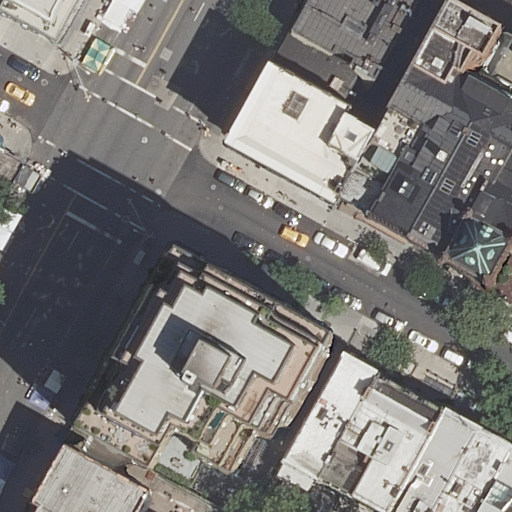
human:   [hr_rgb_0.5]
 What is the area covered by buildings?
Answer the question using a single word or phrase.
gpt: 4296m2

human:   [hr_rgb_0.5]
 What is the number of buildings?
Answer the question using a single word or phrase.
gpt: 12

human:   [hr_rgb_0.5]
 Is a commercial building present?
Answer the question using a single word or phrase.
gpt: no

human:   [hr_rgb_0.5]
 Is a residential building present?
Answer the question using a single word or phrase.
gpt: yes

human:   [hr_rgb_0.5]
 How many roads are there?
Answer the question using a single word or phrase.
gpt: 2

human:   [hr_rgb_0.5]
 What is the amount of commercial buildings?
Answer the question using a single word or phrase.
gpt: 0

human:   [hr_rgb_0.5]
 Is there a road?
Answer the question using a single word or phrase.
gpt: yes

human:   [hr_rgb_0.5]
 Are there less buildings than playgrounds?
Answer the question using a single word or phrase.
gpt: no

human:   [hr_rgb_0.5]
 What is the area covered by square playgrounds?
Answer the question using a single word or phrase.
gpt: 0m2

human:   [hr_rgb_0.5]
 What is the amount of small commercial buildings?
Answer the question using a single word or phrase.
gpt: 0

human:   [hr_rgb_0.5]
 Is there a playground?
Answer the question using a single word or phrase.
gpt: yes

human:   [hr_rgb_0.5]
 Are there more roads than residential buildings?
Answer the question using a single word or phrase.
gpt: no

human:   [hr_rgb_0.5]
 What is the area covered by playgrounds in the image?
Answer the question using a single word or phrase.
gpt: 28m2

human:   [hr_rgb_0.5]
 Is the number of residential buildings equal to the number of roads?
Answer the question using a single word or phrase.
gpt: no

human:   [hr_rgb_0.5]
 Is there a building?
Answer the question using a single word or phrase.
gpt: yes

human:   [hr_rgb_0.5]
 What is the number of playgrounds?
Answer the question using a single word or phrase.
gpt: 1

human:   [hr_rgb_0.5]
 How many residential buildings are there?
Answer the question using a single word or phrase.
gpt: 11

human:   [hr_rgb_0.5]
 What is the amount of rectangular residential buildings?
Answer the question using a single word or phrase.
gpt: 7

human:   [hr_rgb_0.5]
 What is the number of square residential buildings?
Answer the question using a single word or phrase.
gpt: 0

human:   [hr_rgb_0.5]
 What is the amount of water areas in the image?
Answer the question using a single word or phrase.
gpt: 0

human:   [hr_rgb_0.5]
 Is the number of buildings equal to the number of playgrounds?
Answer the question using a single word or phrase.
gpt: no

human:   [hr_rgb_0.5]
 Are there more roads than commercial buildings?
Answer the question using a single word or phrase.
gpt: yes

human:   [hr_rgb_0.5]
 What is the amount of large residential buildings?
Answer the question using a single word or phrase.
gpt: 2

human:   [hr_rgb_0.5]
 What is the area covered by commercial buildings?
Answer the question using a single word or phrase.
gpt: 0m2

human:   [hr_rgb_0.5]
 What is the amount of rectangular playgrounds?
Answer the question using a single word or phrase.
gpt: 1

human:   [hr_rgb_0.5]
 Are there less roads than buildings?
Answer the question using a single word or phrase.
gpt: yes

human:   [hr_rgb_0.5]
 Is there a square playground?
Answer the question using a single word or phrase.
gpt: no

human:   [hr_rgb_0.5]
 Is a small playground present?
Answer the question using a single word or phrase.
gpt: yes

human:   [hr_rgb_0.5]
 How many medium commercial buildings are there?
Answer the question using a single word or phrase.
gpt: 0

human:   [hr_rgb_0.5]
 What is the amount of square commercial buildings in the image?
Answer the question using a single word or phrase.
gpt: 0

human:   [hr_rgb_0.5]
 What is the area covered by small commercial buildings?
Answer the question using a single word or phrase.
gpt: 0m2

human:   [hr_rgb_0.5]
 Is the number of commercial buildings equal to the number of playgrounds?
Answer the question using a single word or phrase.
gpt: no

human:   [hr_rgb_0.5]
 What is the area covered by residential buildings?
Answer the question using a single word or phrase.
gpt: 4256m2

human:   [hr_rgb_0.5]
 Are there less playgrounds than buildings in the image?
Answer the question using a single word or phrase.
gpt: yes

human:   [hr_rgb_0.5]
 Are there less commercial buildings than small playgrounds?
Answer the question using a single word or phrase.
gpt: yes

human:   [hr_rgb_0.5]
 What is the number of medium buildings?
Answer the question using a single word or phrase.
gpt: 7

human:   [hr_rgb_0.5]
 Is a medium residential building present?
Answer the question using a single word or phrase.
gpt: yes

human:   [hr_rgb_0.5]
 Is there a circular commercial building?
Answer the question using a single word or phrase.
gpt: no

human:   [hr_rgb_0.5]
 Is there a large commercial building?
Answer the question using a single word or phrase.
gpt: no

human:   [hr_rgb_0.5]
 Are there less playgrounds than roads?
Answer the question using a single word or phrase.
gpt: yes

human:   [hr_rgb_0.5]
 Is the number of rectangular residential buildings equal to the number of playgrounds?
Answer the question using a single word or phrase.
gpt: no

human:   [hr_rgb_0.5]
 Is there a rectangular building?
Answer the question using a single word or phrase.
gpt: yes

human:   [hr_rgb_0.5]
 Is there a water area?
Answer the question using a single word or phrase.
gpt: no

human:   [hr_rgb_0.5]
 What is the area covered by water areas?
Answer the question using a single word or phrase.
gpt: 0m2

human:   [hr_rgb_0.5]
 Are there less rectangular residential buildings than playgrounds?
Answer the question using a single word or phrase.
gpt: no

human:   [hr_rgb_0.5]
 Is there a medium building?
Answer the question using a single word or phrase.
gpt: yes

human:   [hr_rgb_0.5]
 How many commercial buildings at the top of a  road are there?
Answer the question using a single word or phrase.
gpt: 0

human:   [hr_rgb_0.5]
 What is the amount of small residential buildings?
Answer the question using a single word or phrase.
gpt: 2

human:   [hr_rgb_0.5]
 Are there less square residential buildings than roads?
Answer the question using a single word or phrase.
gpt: yes

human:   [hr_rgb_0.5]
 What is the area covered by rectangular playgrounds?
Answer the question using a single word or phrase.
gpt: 28m2

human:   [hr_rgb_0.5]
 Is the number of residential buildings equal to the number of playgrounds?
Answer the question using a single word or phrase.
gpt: no

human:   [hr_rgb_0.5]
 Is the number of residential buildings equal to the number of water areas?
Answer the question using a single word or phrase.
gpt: no

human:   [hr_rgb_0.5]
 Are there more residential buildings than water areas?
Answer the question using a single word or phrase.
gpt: yes

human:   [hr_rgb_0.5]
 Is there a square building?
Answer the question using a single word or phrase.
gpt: no

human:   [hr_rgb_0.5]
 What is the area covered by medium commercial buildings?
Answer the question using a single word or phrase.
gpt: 0m2

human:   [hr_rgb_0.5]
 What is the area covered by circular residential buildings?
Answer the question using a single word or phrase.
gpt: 0m2

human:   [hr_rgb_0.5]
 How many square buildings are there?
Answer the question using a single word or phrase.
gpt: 0

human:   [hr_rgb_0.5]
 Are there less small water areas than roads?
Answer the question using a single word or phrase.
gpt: yes

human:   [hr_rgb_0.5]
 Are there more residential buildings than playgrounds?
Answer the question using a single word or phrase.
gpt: yes

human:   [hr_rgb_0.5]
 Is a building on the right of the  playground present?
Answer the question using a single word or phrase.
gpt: no

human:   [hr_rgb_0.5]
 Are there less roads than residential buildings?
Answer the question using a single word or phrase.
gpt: yes

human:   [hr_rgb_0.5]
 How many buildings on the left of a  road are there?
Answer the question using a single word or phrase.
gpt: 2

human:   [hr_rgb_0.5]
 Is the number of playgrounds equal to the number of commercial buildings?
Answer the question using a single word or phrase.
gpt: no

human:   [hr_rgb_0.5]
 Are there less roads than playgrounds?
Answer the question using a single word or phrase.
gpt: no